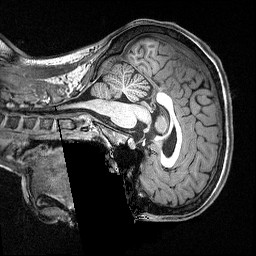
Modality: T1w
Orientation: sagittal
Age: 30
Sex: female
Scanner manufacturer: siemens
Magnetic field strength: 3 T
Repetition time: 2.3 s
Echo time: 0.00298 s